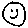
Label: smiley face